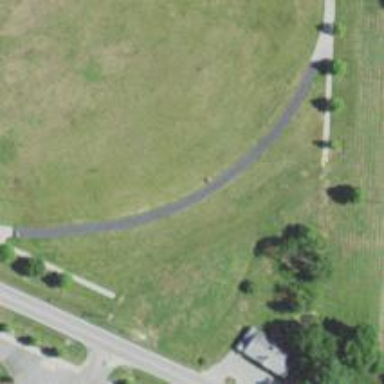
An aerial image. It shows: Asphalt path with excellent trail visibility.